Question: I am using subplot() and pcolor(zeros(7,7)); to produce the following figure for a battleship game (please see link below). Im trying to change the color of specific grids to represent ships, but I can't figure it out, so can I please get help with this, I need to for example change grids 22 and 23 in "your board" to red and have the existing figure updated, not get a new figure.

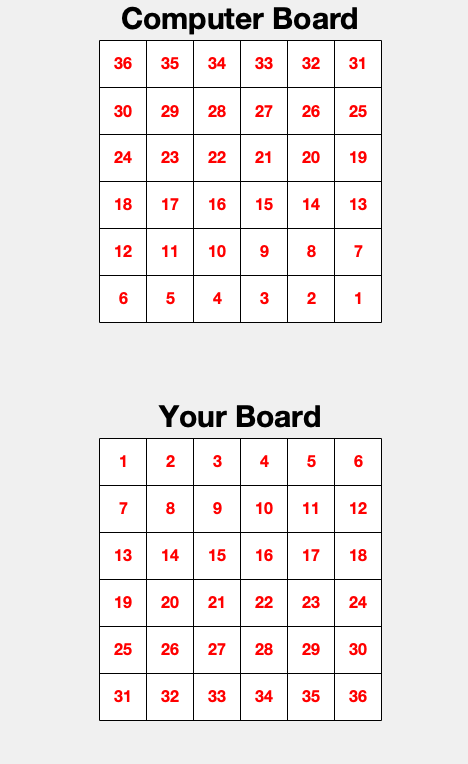
Answer: It's easiest if you set up a function to create/colour a specific square, then this is trivial, and can be recycled throughout your game. Below I've made the local function 'drawSquare(bs,N,player,color)' which accepts a board size ('bs'), square number ('N'), a player (''top'' or ''bottom''), and a colour, which can be any valid MATLAB <URL>.
Then I've made another function 'setup(bs)' which calls this a bunch of times to create the "board" for each player.
Then you can see it's as simple as calling 'drawSquare( bs, 3, 'top', 'r' );' to turn the top player's square number 3 red.
Equally it's easy to call 'drawSquare( bs, 4, 'top', [0.6,0.5,0.5] );' to colour square 4 for that player a grey-ish tone to show something like a "hit" square in the battleships game.
<URL>
'''
figure(100);
bs = 6; % board size
% Initialise the board
setup( bs );
% Example usage colouring in specific squares
drawSquare( bs, 3, 'top', 'r' )
drawSquare( bs, 4, 'top', [0.6,0.5,0.5] );
function setup( bs )
clf; % clear the board
for ii = 1:(bs^2)
% Loop over all squares, make the base boards
drawSquare( bs, ii, 'top', 'w' );
drawSquare( bs, ii, 'bottom', 'w' );
end
% Format the plots without ticks and with titles
subplot( 2, 1, 1 );
set( gca, 'XTickLabel', '', 'YTickLabel', '', 'BoxStyle', 'full' );
title( 'Computer Board' );
subplot( 2, 1, 2 );
set( gca, 'XTickLabel', '', 'YTickLabel', '', 'BoxStyle', 'full' );
title( 'Your Board' );
end
function drawSquare( bs, N, player, color )
% sq = square size, N = square number, player = 'top' or 'bottom'
% color = valid plot colour for different square types
x = mod(N-1,bs); % x axis in grid
y = floor( (N-1)/bs ); % y axis in grid
if strcmpi( player, 'top' )
subplot( 2, 1, 1 ); % top player is subplot 1
x = bs - x; % top player square 1 is bottom-right
else
subplot( 2, 1, 2 ); % bottom player is subplot 2
y = bs - y; % bottom player square 1 is top-left
end
xp = [x, x+1, x+1, x]; % x coordinates of grid square
yp = [y, y, y+1, y+1]; % y coordinates of grid square
patch( xp, yp, color ); % use patch to make coloured square
text( x+(1/2), y+(1/2), num2str(N), 'HorizontalAlignment', 'center' );
end
'''